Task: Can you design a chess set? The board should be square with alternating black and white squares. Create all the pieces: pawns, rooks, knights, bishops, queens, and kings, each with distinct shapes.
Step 3519:
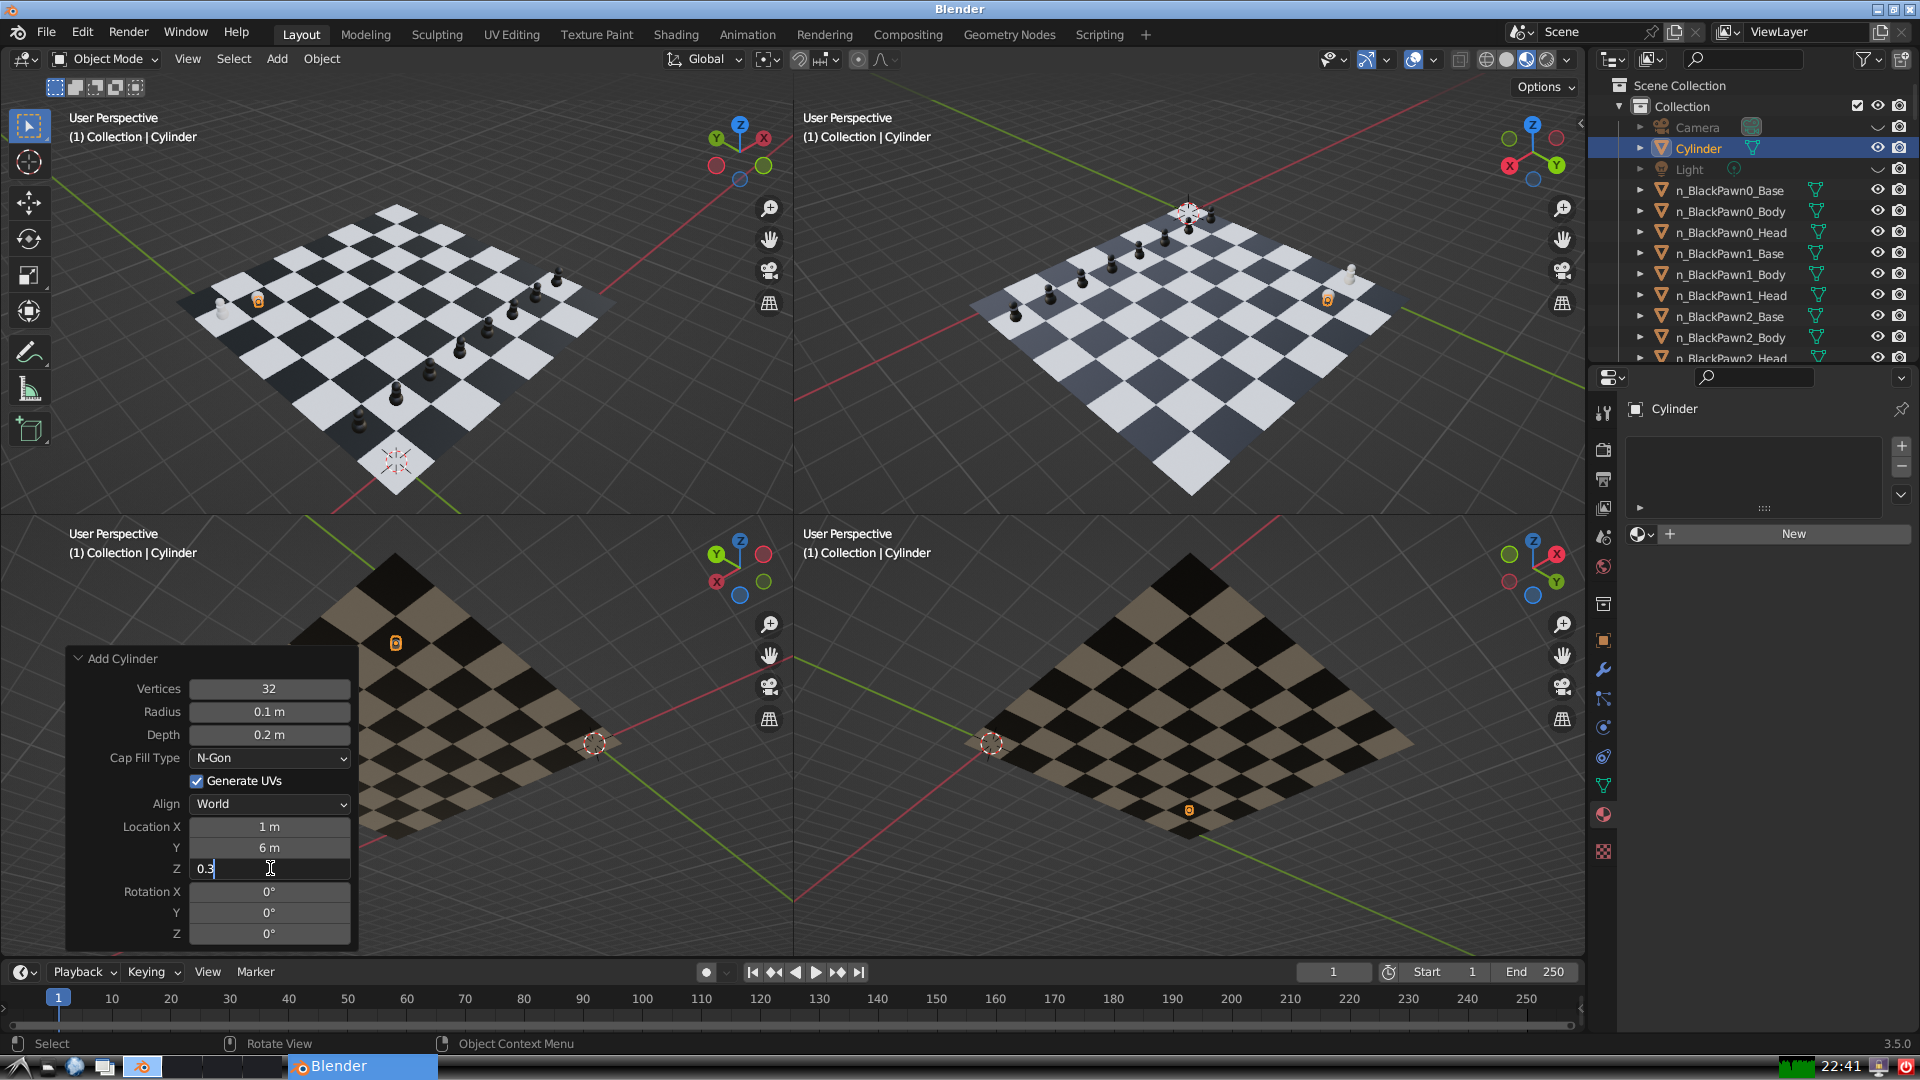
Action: {"key_press": ['Return']}